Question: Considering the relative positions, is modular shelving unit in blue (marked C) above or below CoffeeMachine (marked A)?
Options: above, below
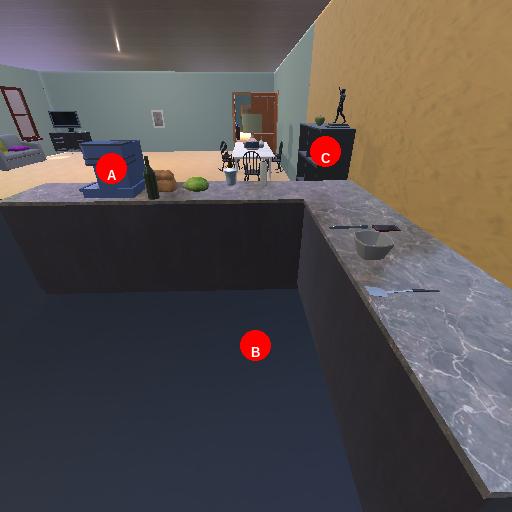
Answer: above